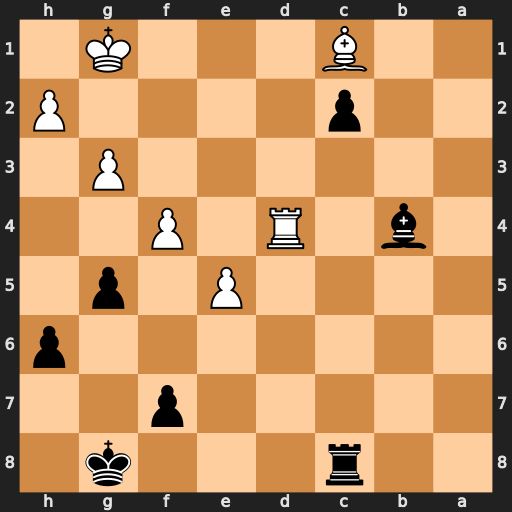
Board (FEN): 2r3k1/5p2/7p/4P1p1/1b1R1P2/6P1/2p4P/2B3K1
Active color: b
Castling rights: -
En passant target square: -
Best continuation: Bc5 Kf1 Bxd4